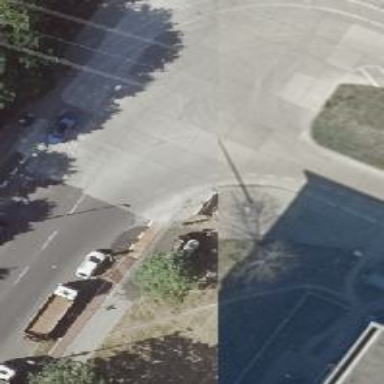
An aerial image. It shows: Concrete sidewalk that functions as footway.